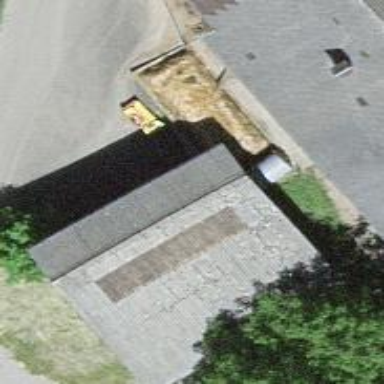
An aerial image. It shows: Shed.